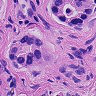
Metastatic tissue present: yes